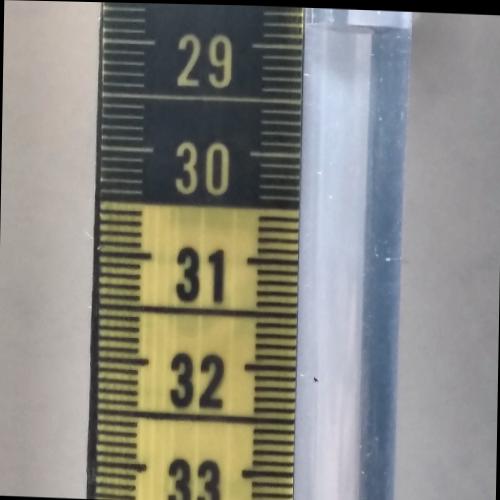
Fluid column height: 28.8 cm